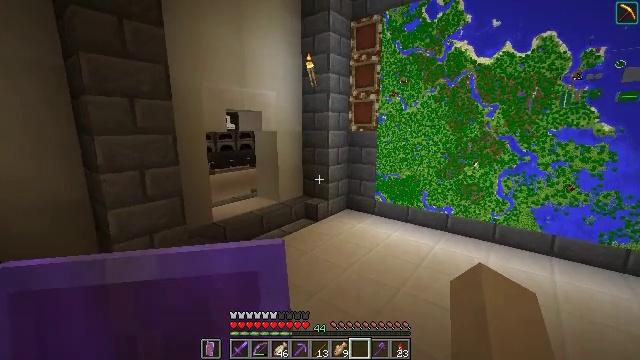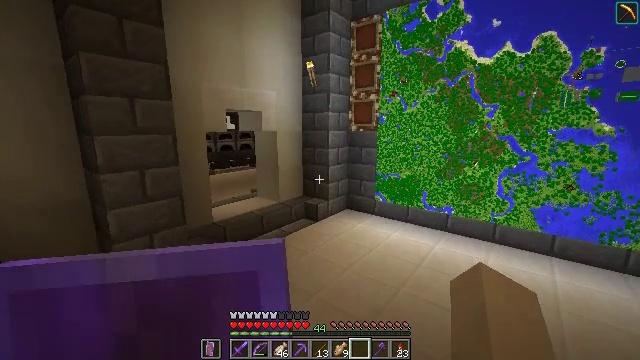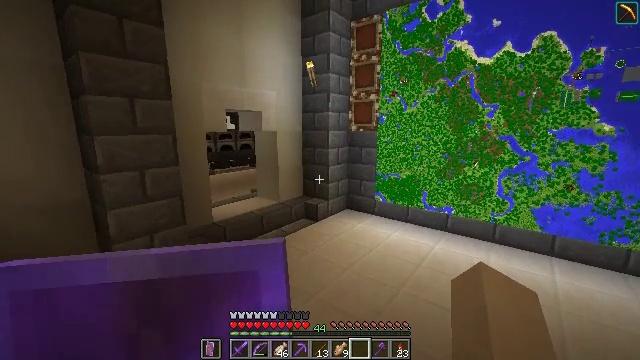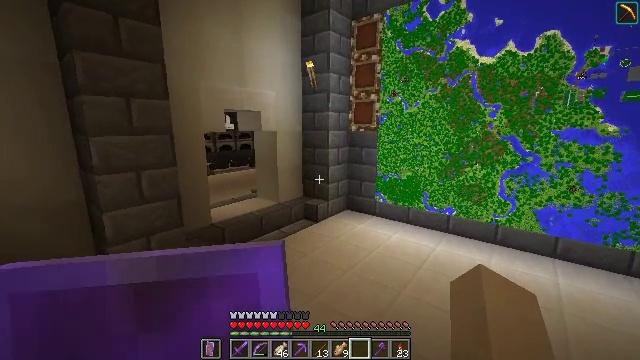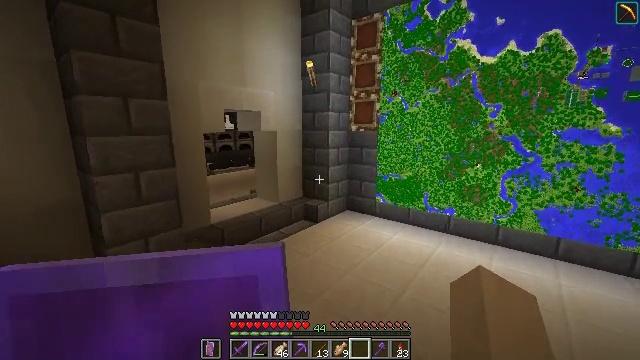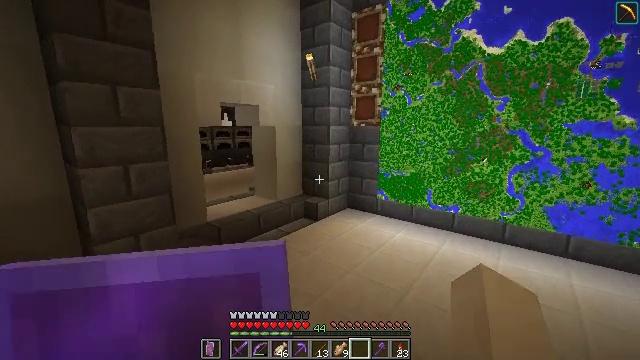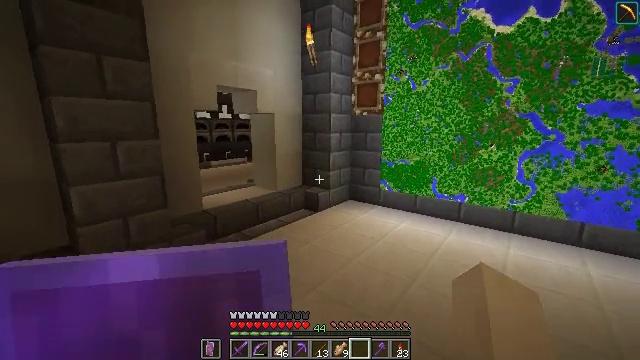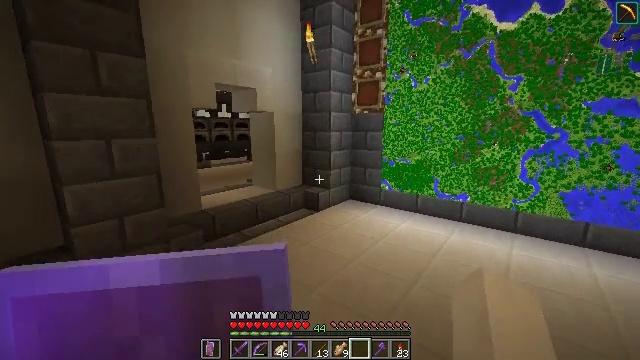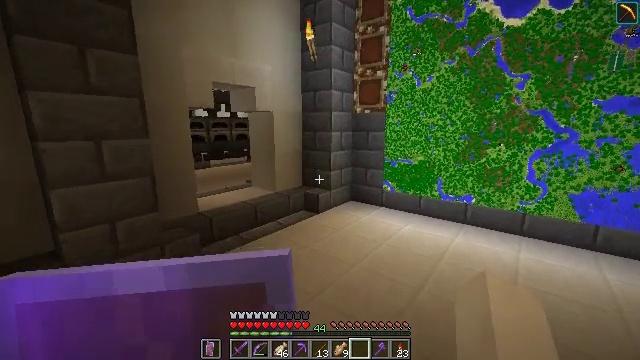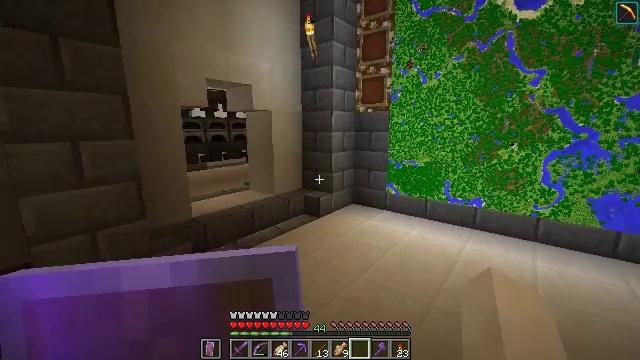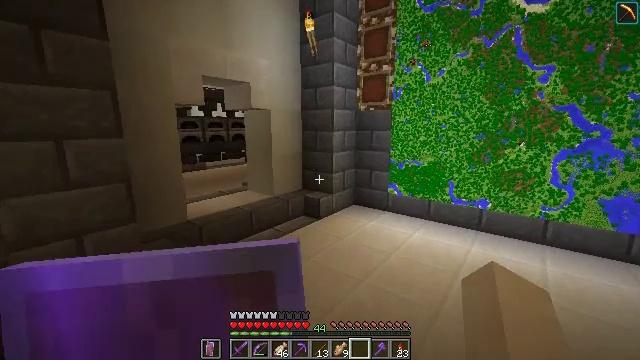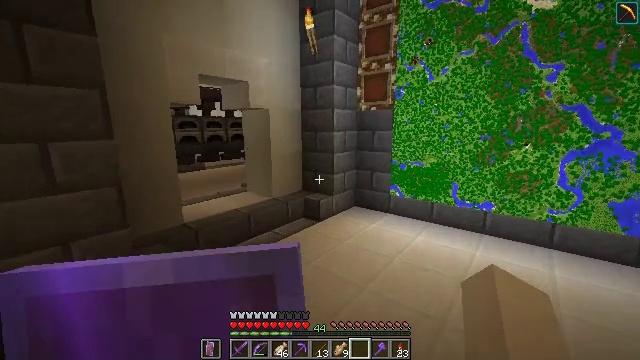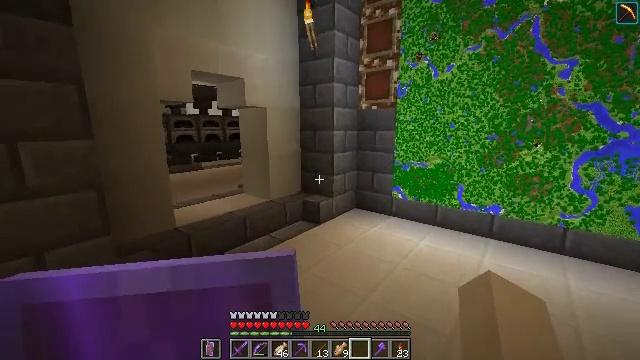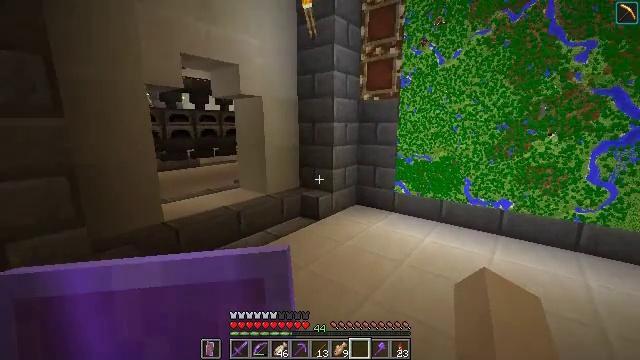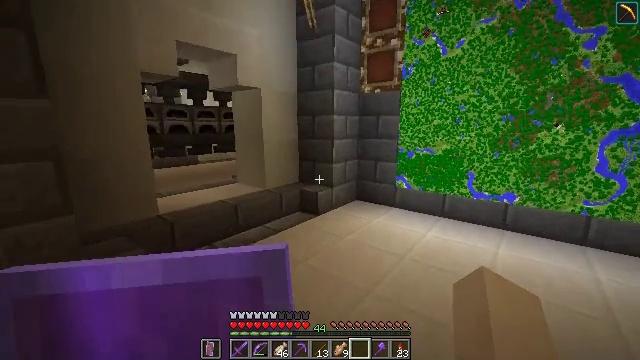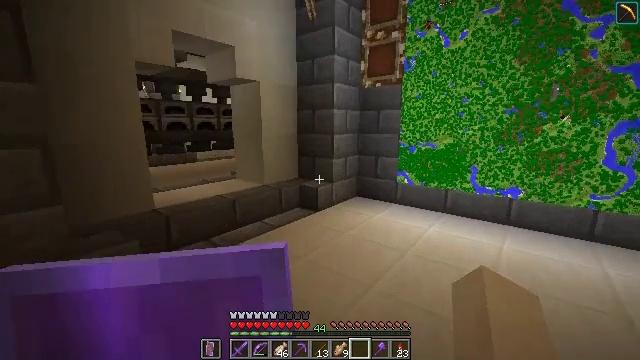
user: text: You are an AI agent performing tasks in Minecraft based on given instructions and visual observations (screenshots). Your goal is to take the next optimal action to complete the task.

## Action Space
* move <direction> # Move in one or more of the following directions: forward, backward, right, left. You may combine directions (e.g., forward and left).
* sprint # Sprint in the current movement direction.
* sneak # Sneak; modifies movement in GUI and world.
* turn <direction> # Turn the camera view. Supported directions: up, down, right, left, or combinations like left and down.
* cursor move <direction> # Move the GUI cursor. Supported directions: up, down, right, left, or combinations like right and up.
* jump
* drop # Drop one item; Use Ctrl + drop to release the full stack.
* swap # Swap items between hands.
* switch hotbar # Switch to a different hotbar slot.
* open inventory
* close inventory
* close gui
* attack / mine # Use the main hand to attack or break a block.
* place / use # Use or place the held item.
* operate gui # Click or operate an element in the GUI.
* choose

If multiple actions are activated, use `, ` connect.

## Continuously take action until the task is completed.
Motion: motion action
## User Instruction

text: craft item soul torch
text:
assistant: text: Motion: no_op
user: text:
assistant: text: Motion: no_op
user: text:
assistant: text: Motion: move forward
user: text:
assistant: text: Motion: move forward
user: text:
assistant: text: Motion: move forward
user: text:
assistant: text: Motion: move forward
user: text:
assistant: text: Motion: move forward
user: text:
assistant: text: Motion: move forward
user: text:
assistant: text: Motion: move forward
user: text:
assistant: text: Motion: move forward
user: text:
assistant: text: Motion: move forward
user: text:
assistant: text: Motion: move forward
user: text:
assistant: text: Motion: move forward
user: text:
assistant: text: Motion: move forward
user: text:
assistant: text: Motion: move forward
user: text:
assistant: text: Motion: move forward
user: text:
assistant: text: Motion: move forward
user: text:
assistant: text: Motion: move forward
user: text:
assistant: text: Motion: move forward
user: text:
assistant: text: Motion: move forward
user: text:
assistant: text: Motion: move forward, turn left
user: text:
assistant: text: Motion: move forward, turn left and up
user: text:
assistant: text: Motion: move forward
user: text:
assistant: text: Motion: move forward
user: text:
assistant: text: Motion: move forward
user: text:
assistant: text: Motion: turn left
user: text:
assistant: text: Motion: turn left and up
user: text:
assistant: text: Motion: move forward, turn left and up
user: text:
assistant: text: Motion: move forward, turn left
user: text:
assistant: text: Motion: move forward, turn left